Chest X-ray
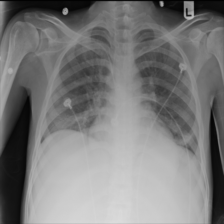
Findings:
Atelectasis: negative
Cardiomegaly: negative
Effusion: negative
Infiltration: positive
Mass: negative
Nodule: negative
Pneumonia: negative
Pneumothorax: negative
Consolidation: negative
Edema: negative
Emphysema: negative
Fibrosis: negative
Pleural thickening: negative
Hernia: negative